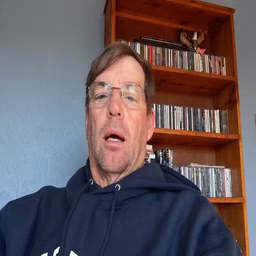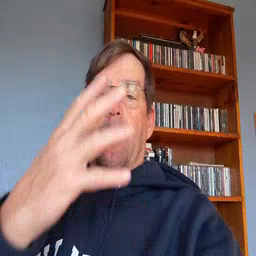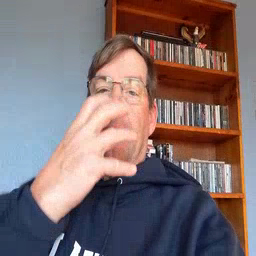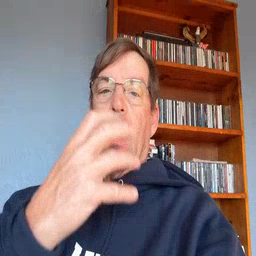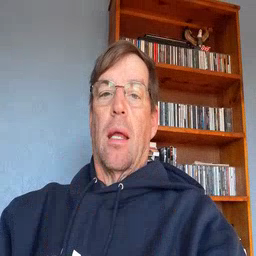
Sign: mad